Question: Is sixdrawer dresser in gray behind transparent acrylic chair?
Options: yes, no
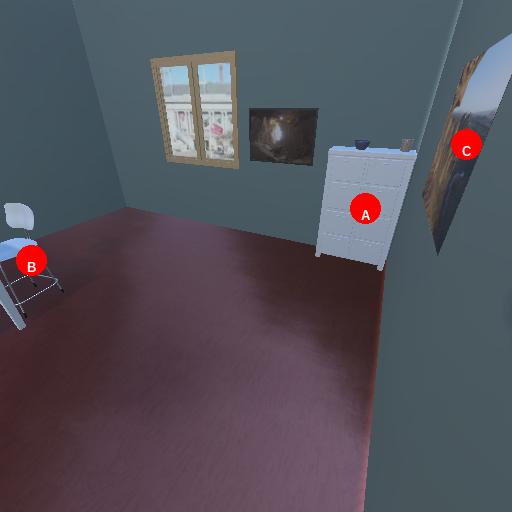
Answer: yes